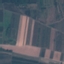
Label: PermanentCrop